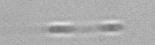
Label: Leptocylindrus